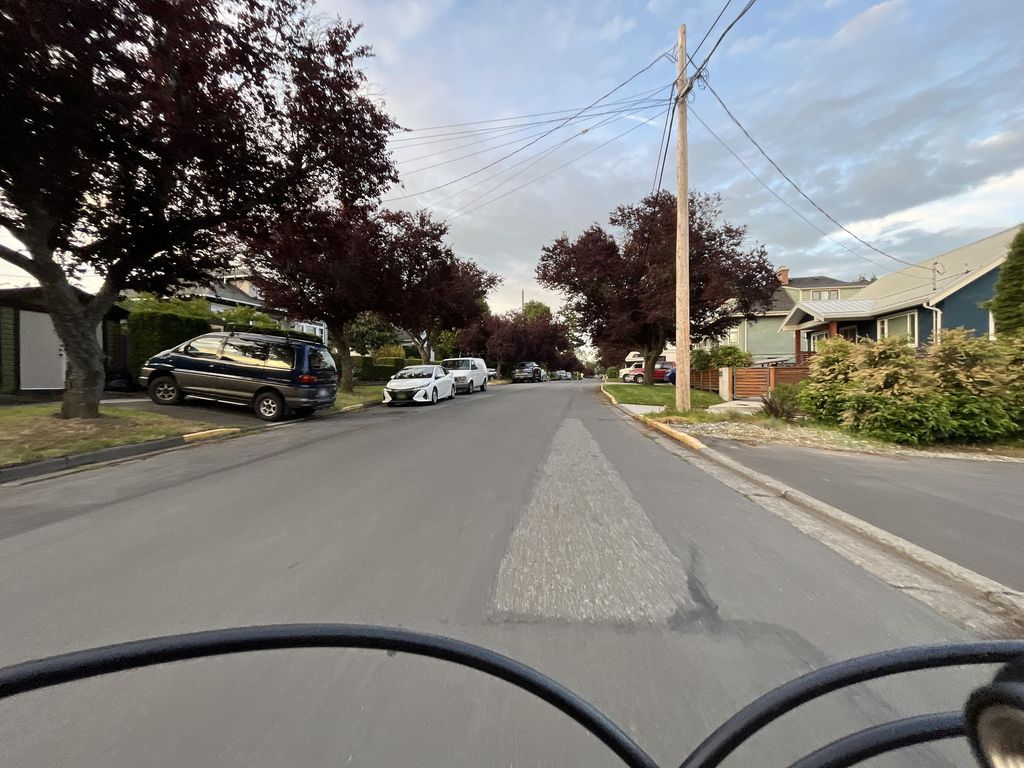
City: victoria